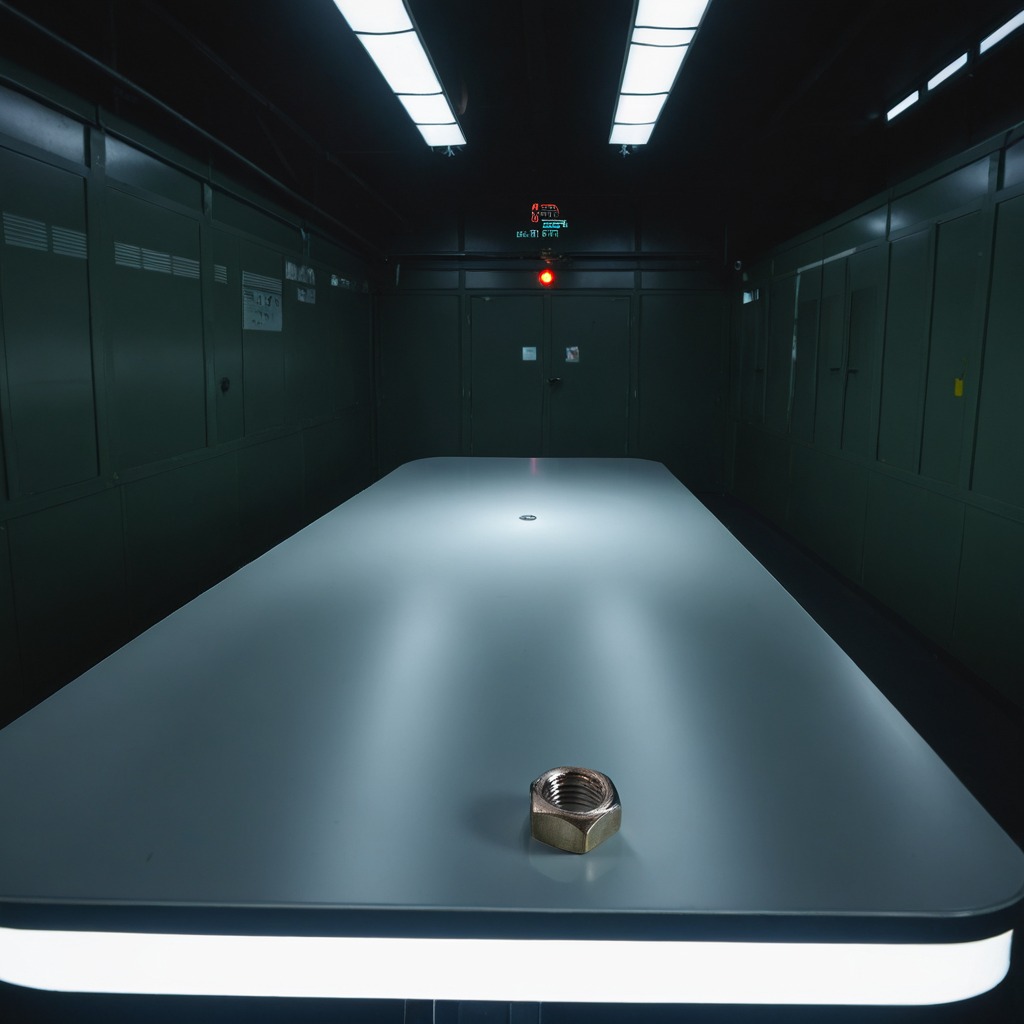
A metal nut is lying on the table in a railway signal maintenance room.